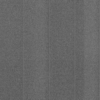
Label: dusty